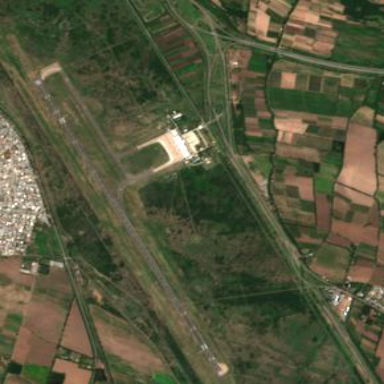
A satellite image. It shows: International airport surrounded by fence.